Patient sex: M
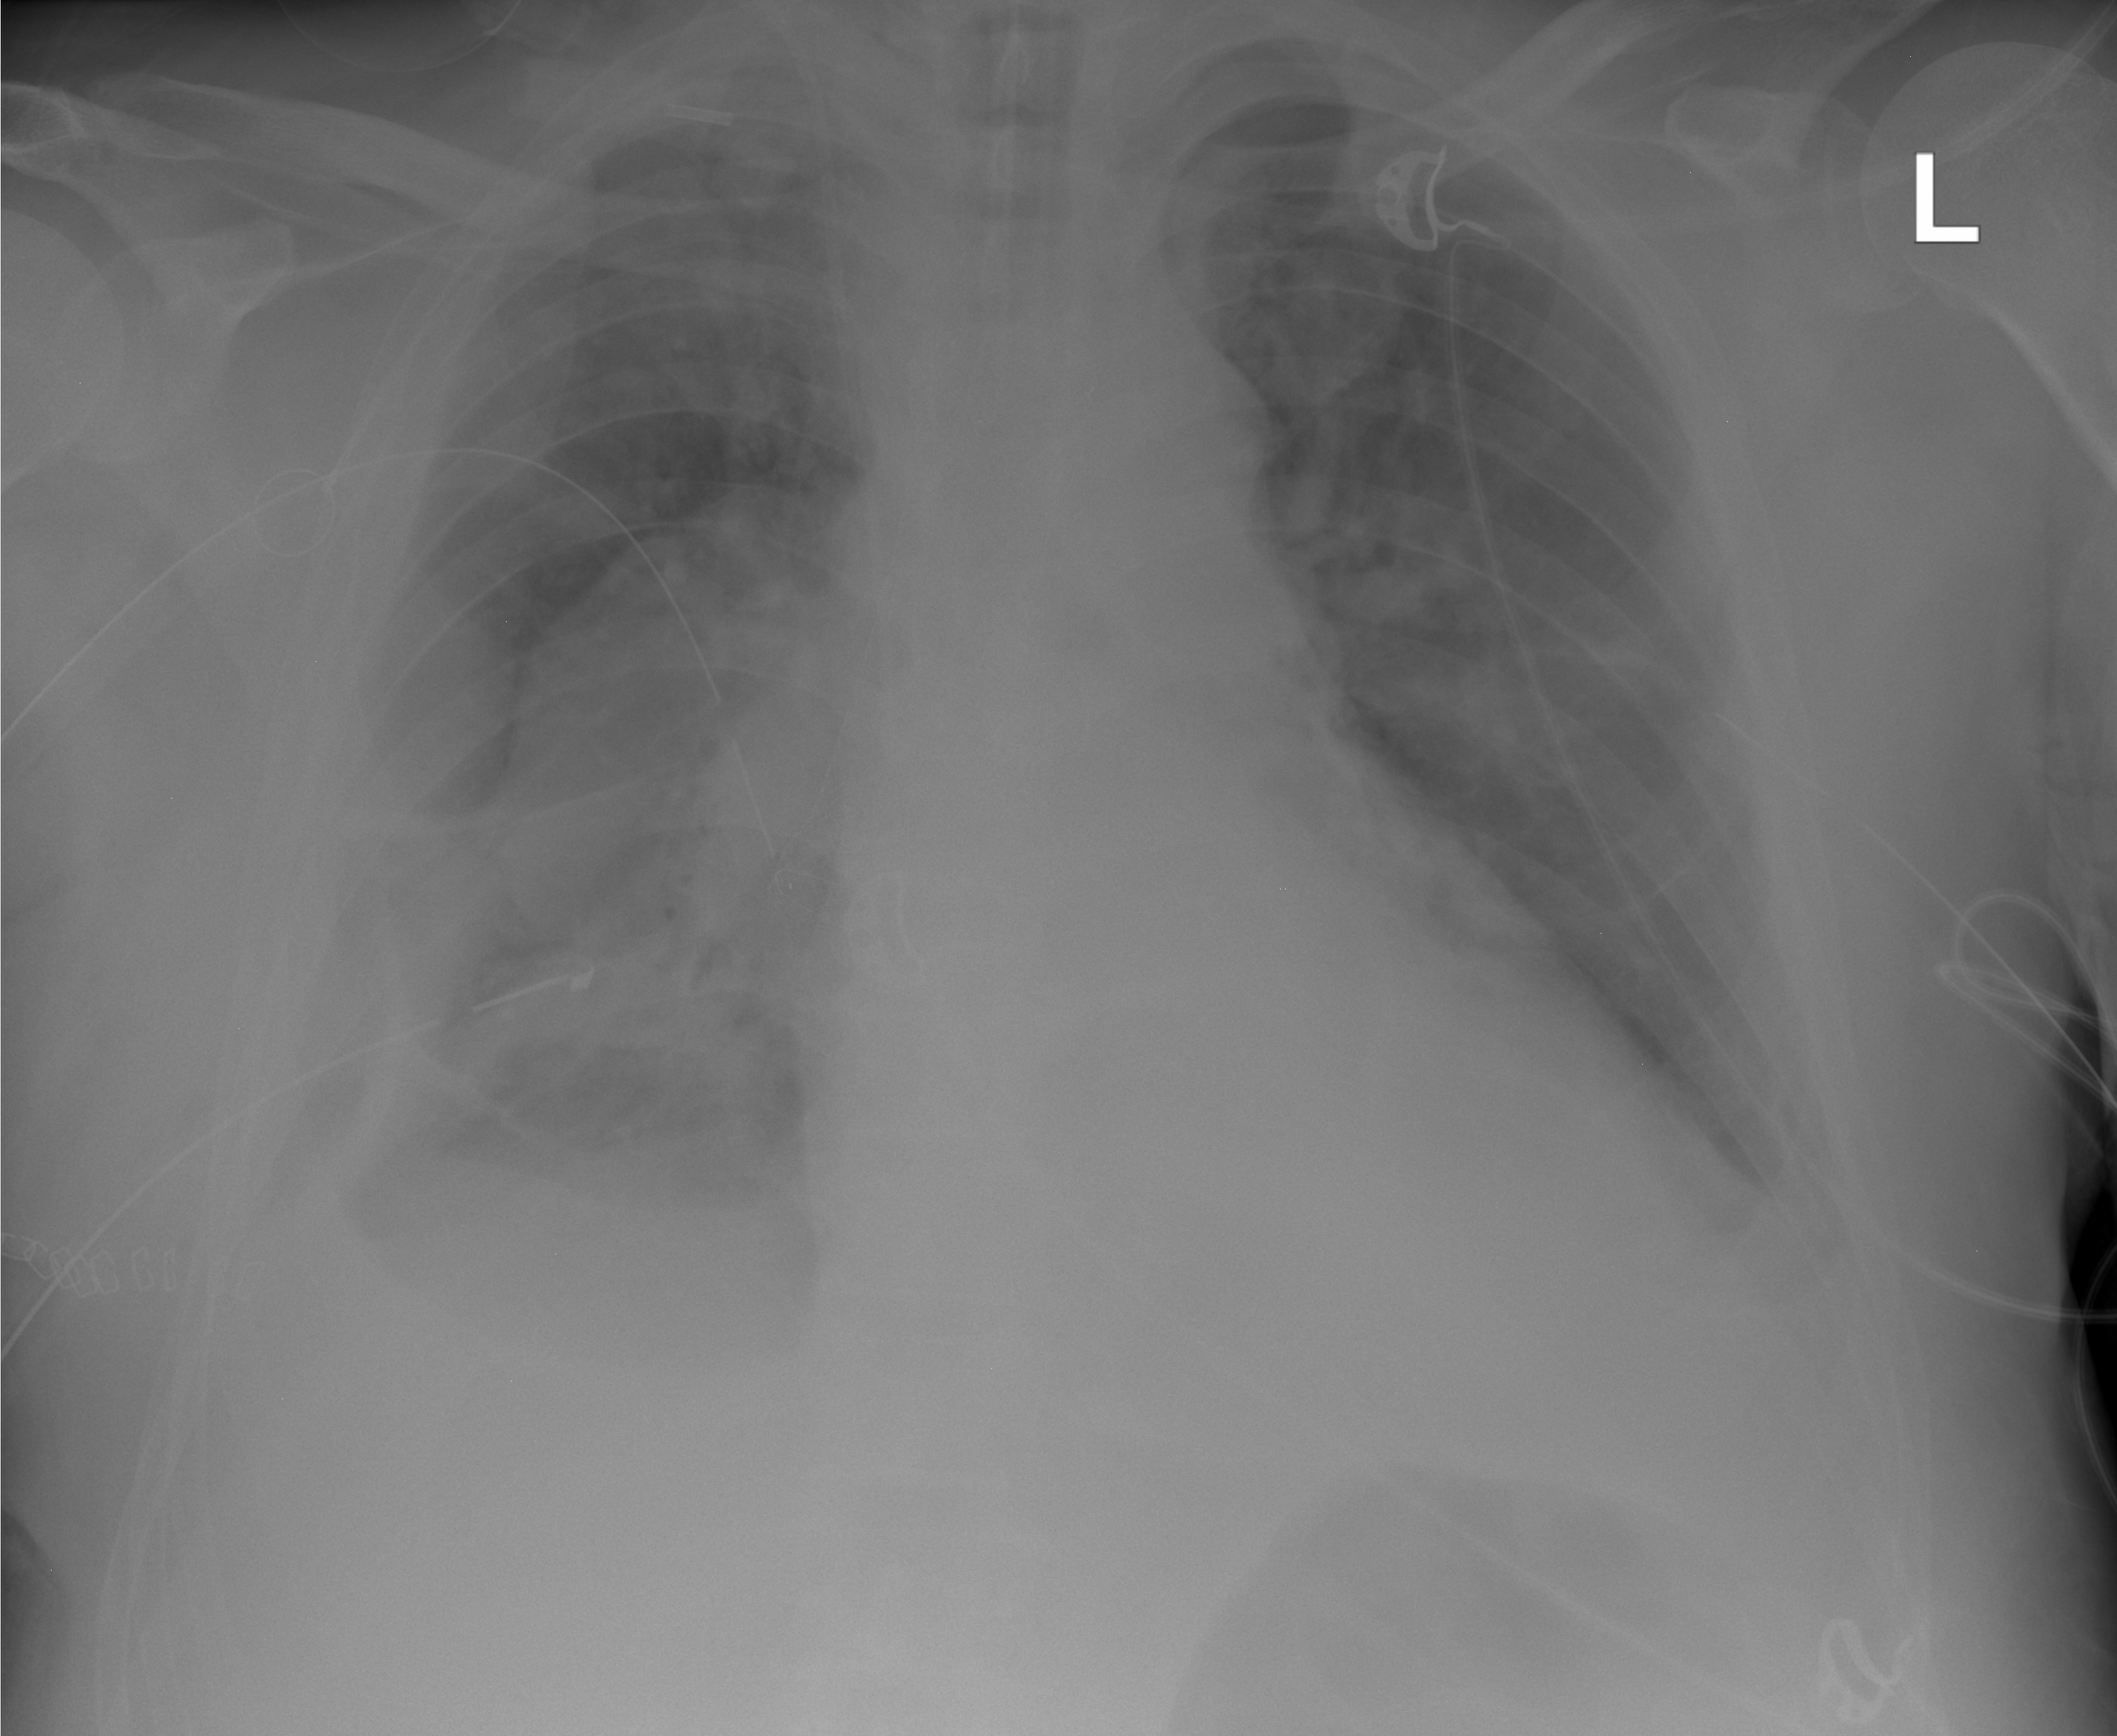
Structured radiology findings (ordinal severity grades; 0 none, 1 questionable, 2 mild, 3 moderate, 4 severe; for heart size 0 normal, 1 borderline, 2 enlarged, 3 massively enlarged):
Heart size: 2
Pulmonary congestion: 2
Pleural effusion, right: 3
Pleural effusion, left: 2
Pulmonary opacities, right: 2
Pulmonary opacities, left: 2
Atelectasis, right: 3
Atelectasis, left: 2